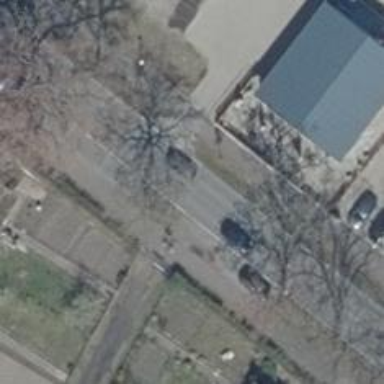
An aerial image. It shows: Cycleway.